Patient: sex M, age 73
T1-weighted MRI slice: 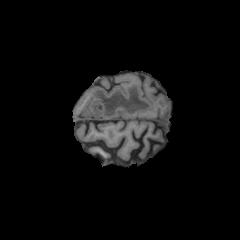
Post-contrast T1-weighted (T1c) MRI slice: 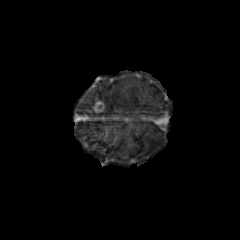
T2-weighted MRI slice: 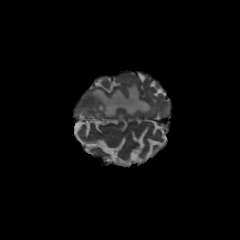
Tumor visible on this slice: yes
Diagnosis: Glioblastoma, IDH-wildtype
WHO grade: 4